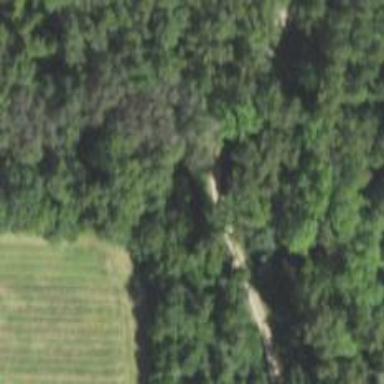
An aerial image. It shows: Culvert tunnel.